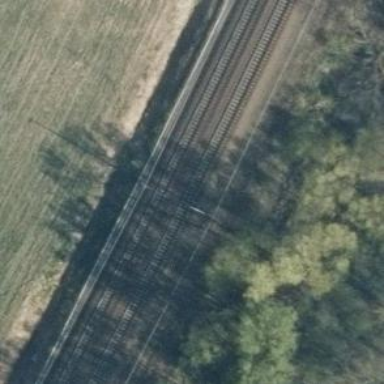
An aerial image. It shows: Railway signal.